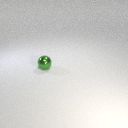
small green metal sphere